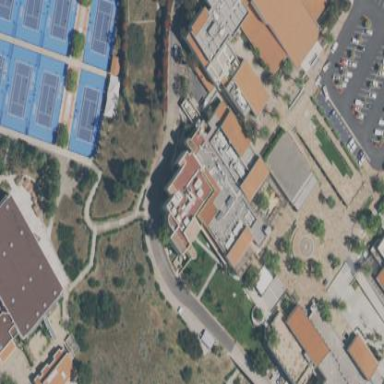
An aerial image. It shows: University building.